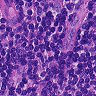
Metastatic tissue present: no